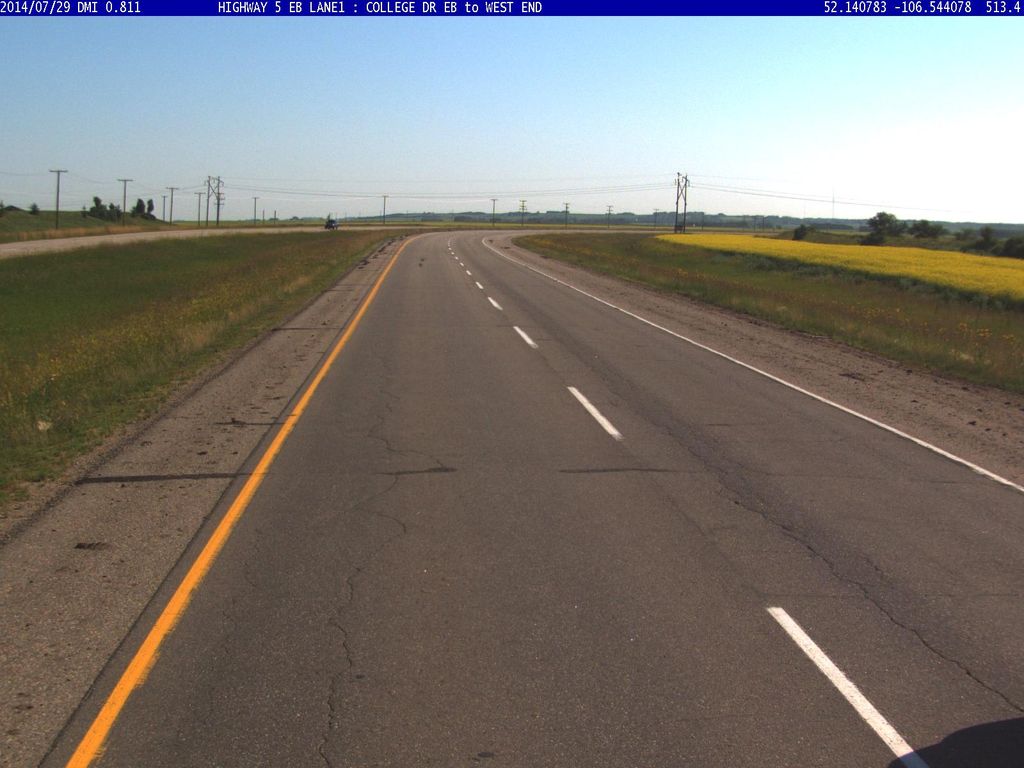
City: saskatoon